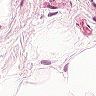
Metastatic tissue present: no